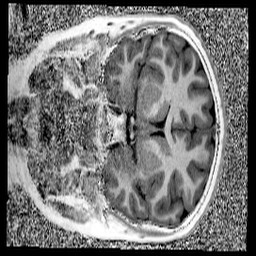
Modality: UNIT1
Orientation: coronal
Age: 11
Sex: male
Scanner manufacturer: siemens
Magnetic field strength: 3 T
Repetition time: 4 s
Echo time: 0.00299 s